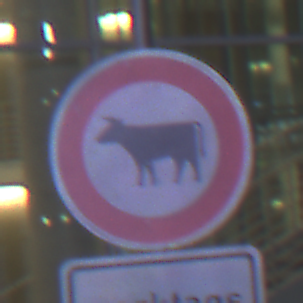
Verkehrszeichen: VerbotViehtrieb
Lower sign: ZeitangabenMitBeschraenkungAufWochentage1
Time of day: Night
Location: Outdoor (Urban)
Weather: PartlyCloudy
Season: NotSpecified
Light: Artificial